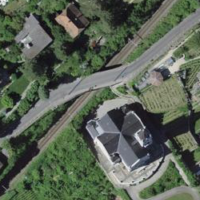
EUNIS habitat code: 55
Species observed at this site:
Asplenium ruta-muraria
Campanula rapunculoides